Interaction volume radius: 5 \u00c5
Interaction volume height: 20 \u00c5
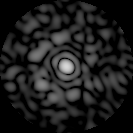
Disorder parameter: 0.8116